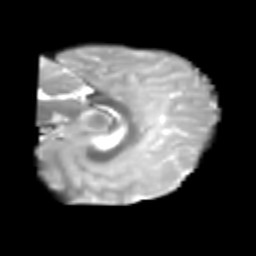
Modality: T2w
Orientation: sagittal
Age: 6
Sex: male
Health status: healthy